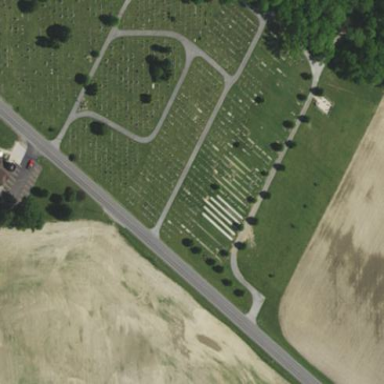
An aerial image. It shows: Grave yard.